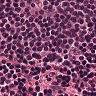
Metastatic tissue present: no